Question: I have MS Access database (I have to use Access) with this structure (names barely traslated for this question):

My programm allow to add row to each table. To work with database I use 'OleDbDataAdapter'. This code successfully add row to "desease":
'''
connection.Open();
OleDbCommand command = new OleDbCommand("INSERT INTO "
+ "desease (title, description) VALUES (?, ?)", connection);
command.Parameters.AddWithValue("title", "input text");
command.Parameters.AddWithValue("description", "input text");
adapter.InsertCommand = command;
adapter.InsertCommand.ExecuteNonQuery();
connection.Close();
'''
But I also need to do same to "visits" table. Well, I try this:
'''
connection.Open();
OleDbCommand command = new OleDbCommand("INSERT INTO Poseshcheniia " +
"(patient ID, doctor ID, desease ID, visit date) " +
"VALUES (?, ?, ?, ?)", connection);
command.Parameters.AddWithValue("patient ID", "1");
command.Parameters.AddWithValue("doctor ID", "1");
command.Parameters.AddWithValue("desease ID", "1");
command.Parameters.AddWithValue("visit date", "01.05.1999");
adapter.InsertCommand = command;
adapter.InsertCommand.ExecuteNonQuery();
connection.Close();
'''
And get error: 'syntax error in instruction INSERT INTO'.
So what is right command for "visits"? What datatypes i have to send to parameters? And especially for IDs. In database they have number type (in translation it called so). 'Visit date' is also have 'date' type
I can't find any info about this.
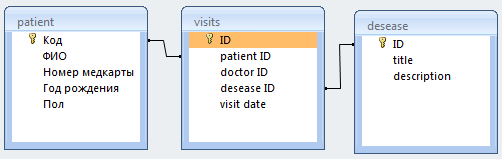
Answer: If your column names contains more than one word, you need to them in a square brackets like '[patient ID]', '[doctor ID]', '[desease ID]' and '[visit date]'
As a best practice, change their names to one word.
Also use <URL> to dispose your connections and commands automatically instead of calling 'Close' methods manually.
'''
using(var connection = new OleDbConnection(conString))
using(var command = connection.CreateCommand())
{
commmand.CommandText = @"INSERT INTO Poseshcheniia([patient ID],[doctor ID], [desease ID], [visit date])
VALUES(?, ?, ?, ?)";
command.Parameters.AddWithValue("patient ID", "1");
command.Parameters.AddWithValue("doctor ID", "1");
command.Parameters.AddWithValue("desease ID", "1");
command.Parameters.AddWithValue("visit date", "01.05.1999");
adapter.InsertCommand = command;
connection.Open();
adapter.InsertCommand.ExecuteNonQuery();
}
'''
Based on your column names, I think your first 3 column should be numeric type instead of character and the last one should be better for 'DATETIME' type.